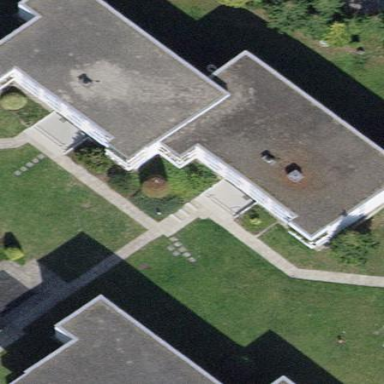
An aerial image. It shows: Image showing building with apartments.